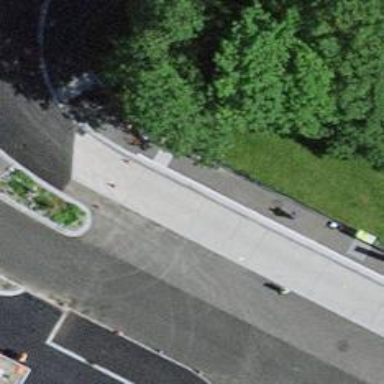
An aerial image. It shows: Black bench.